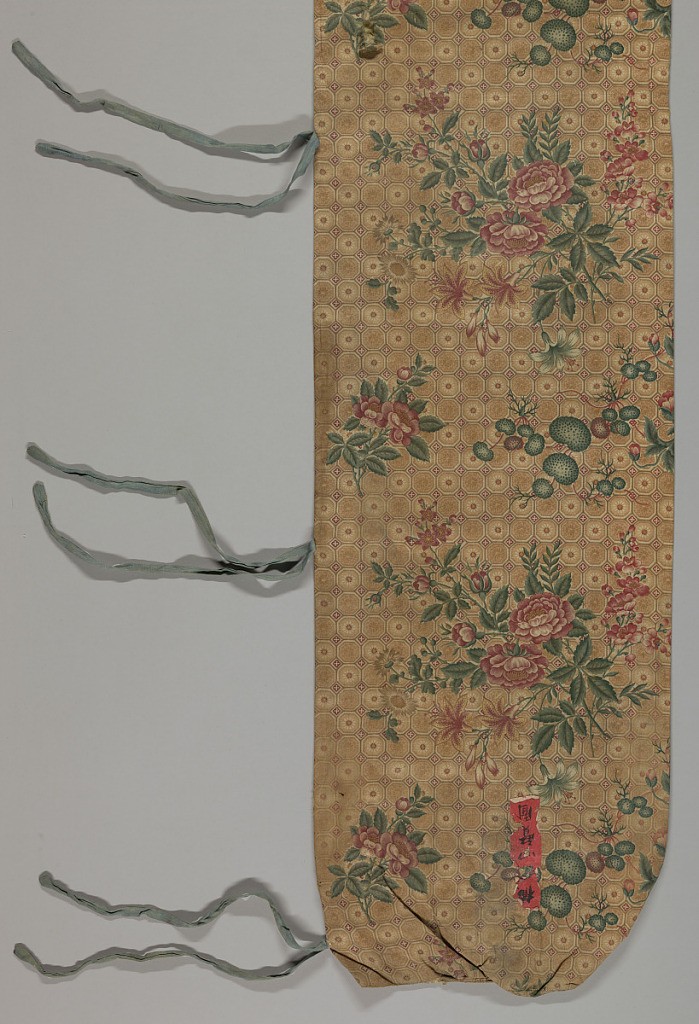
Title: Scroll cover (sutra cover)
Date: late 19th century
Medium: cotton and silk Technique: printed by engraved roller on plain weave
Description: Scroll (sutra) cover of printed cotton lined with yellow Chinese silk. Chintz printed in geometric pattern with sprays of roses. Chinese silk lining has floral pattern as well.